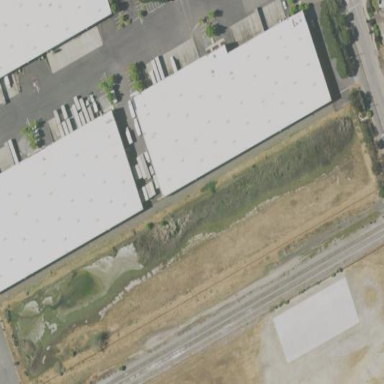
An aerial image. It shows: Warehouse.